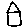
Label: house